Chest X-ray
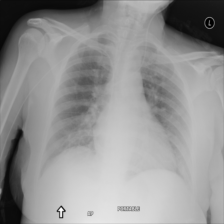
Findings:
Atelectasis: negative
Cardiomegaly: negative
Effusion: negative
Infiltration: negative
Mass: negative
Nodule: negative
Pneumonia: negative
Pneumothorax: negative
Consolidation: negative
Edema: negative
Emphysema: negative
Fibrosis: negative
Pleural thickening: negative
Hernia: negative